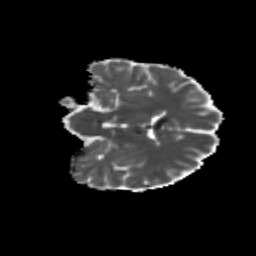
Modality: MD
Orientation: coronal
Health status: ill
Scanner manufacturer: siemens
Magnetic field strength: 3 T
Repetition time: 13.7 s
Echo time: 0.098 s